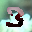
Label: 3